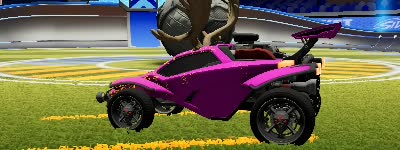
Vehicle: octane